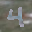
Label: 4